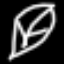
Label: leaf